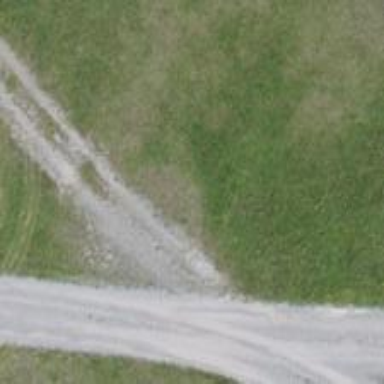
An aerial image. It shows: Track road with grade4 tracktype.